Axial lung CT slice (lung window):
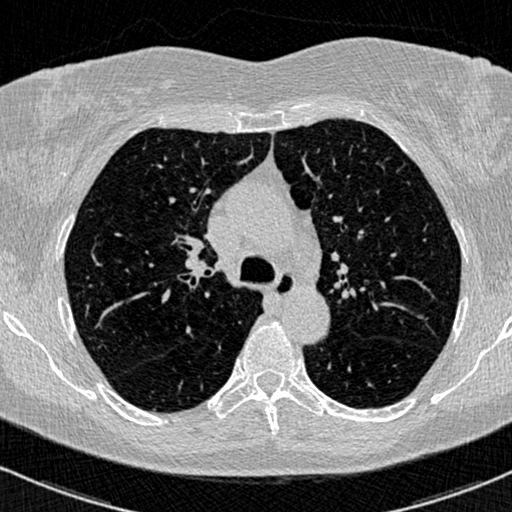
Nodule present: no